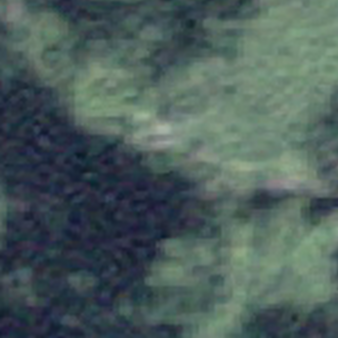
Label: other